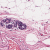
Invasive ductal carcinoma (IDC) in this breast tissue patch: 0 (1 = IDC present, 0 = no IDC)